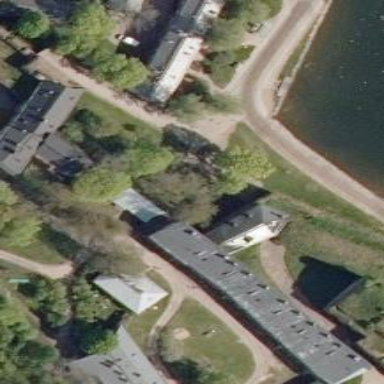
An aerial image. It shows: Castle with historical significance.